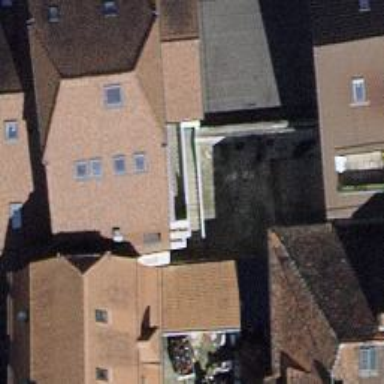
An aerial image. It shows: Gabled roof apartments building.